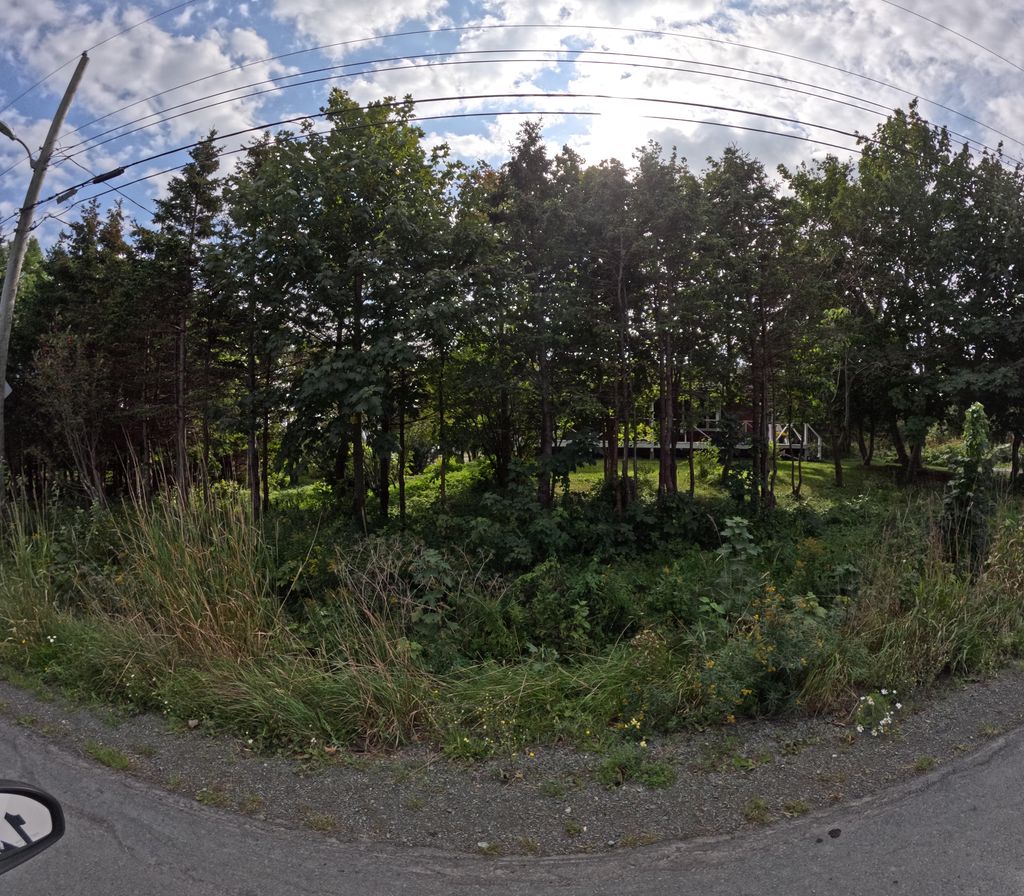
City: st_johns